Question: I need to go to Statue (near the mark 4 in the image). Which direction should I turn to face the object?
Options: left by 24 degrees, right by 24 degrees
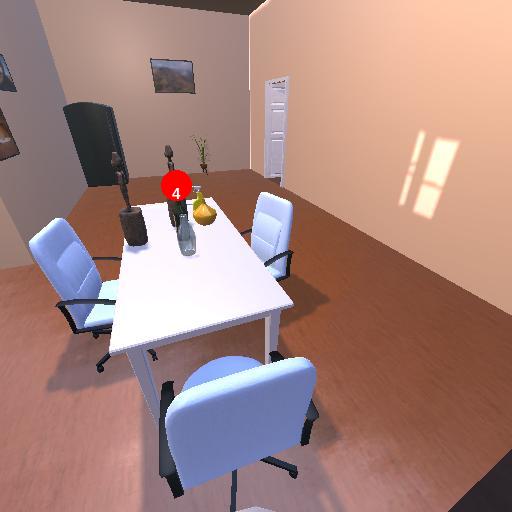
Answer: left by 24 degrees